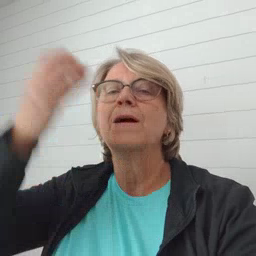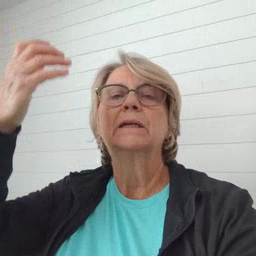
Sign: giraffe